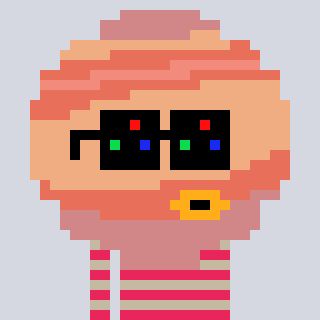
a pixel art character with square black sunglasses, a jupiter-shaped head and a bege-colored body on a cool background